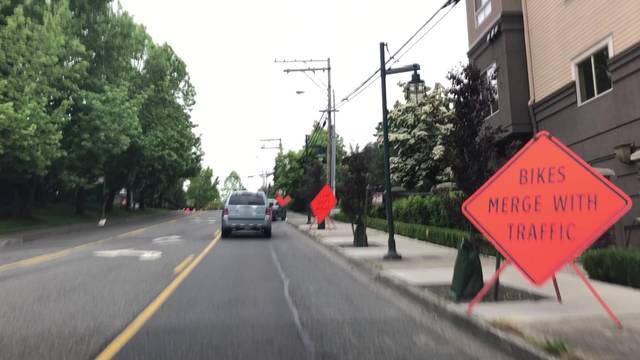
Region: United States
Coordinates: 47.678, -122.197